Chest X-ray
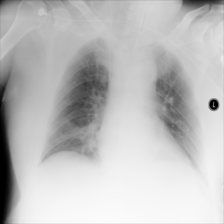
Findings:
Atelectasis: negative
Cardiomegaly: negative
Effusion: negative
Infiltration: negative
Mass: negative
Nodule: negative
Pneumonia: negative
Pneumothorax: negative
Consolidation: negative
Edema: negative
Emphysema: negative
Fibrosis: negative
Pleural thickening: negative
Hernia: negative